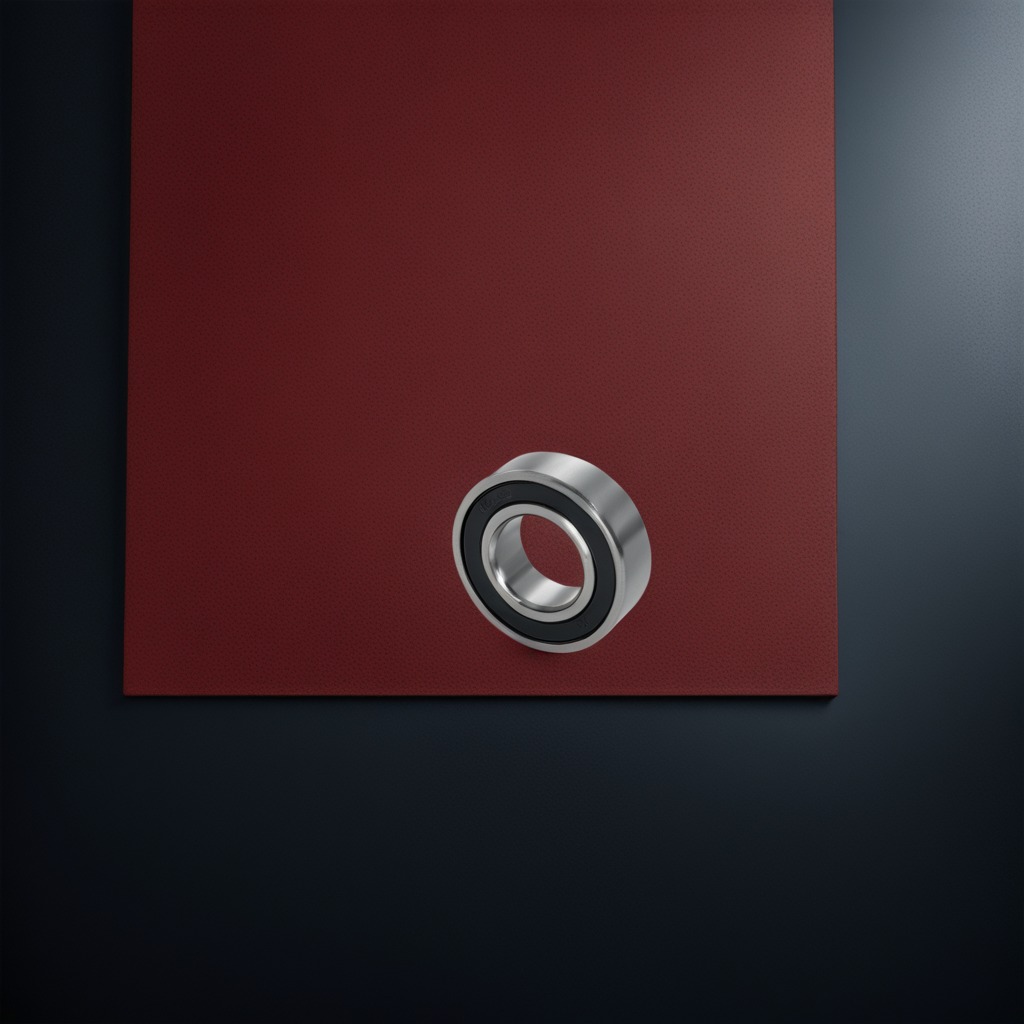
A metal ball bearing is lying on a clean granite tabletop covered with a red rubber mat inside a workshop at night dim ambient light soft shadows worn but beneath the mat